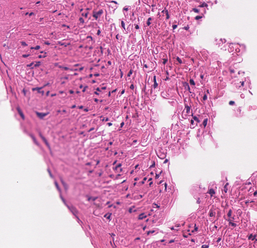
Tumor epithelial tissue: no
Tumor-associated stroma tissue: yes
Normal tissue: no